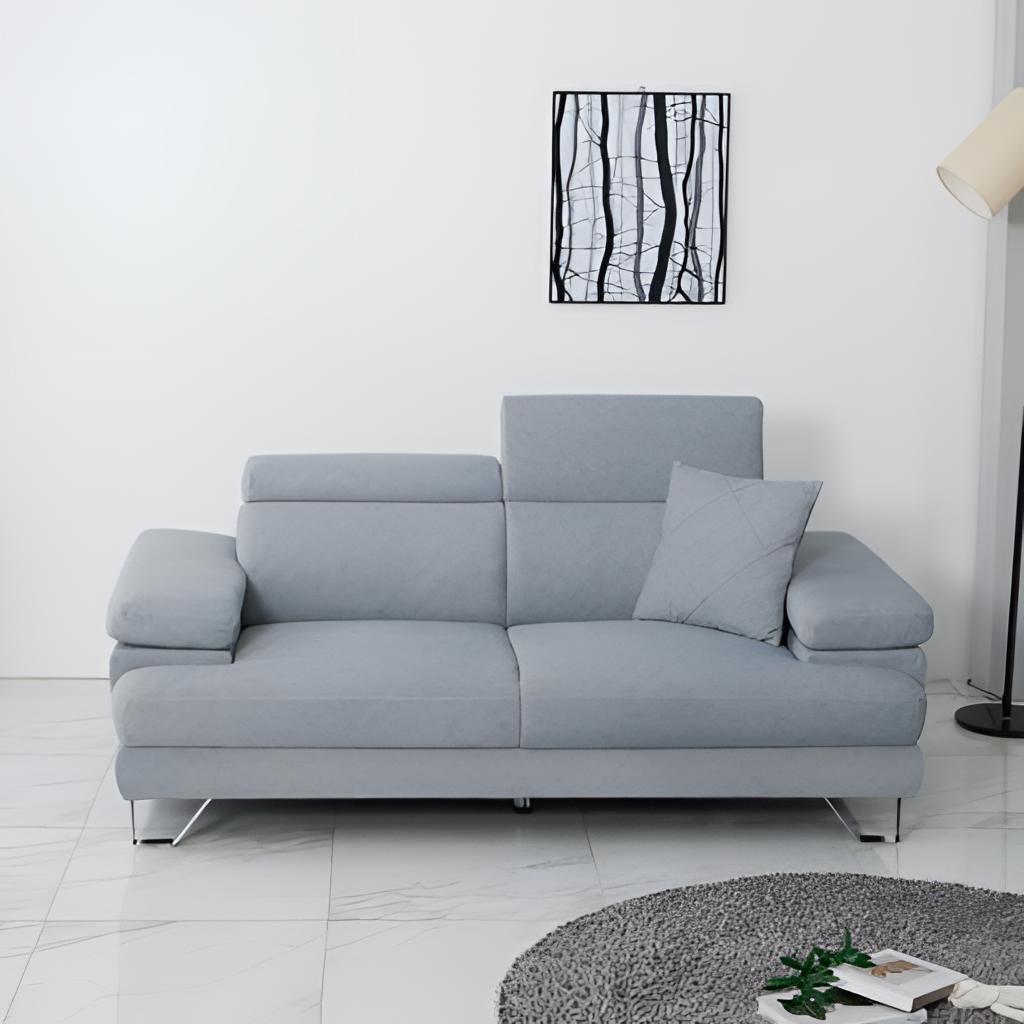
living room, gray fabric sofa, paint wallpaper, with solid pattern, modern, tile flooring, with large square pattern